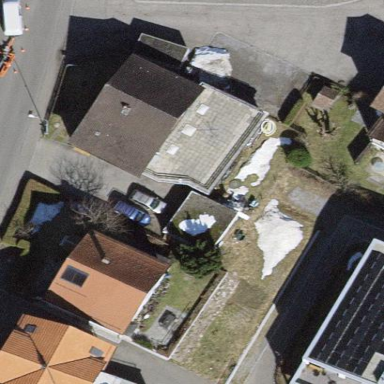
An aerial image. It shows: Simple and straightforward house.